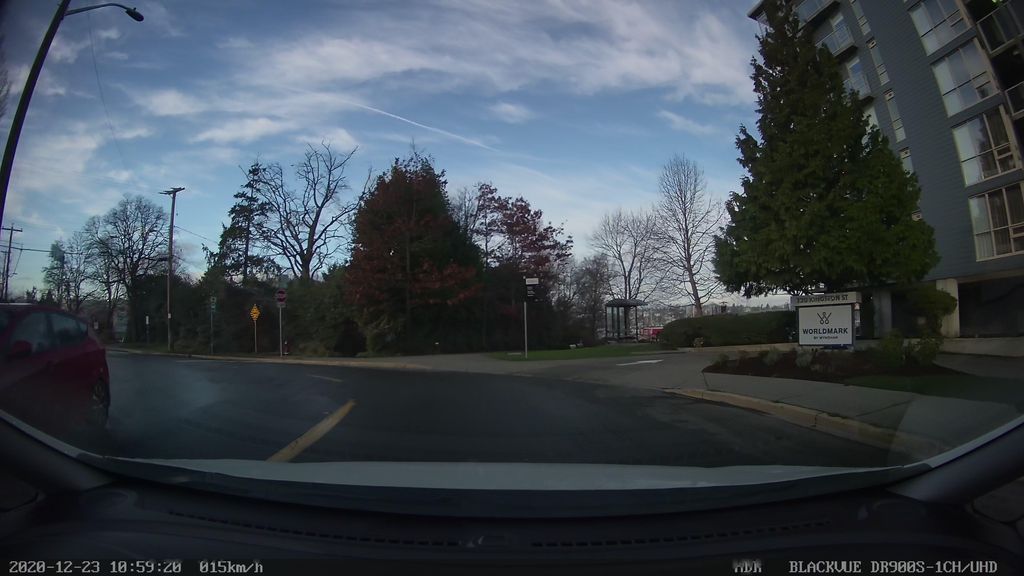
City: victoria